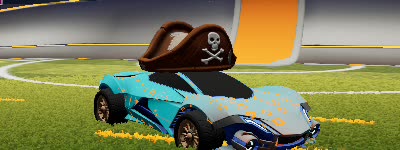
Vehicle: werewolf